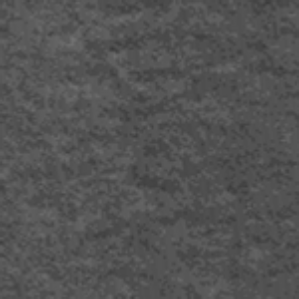
Label: frost